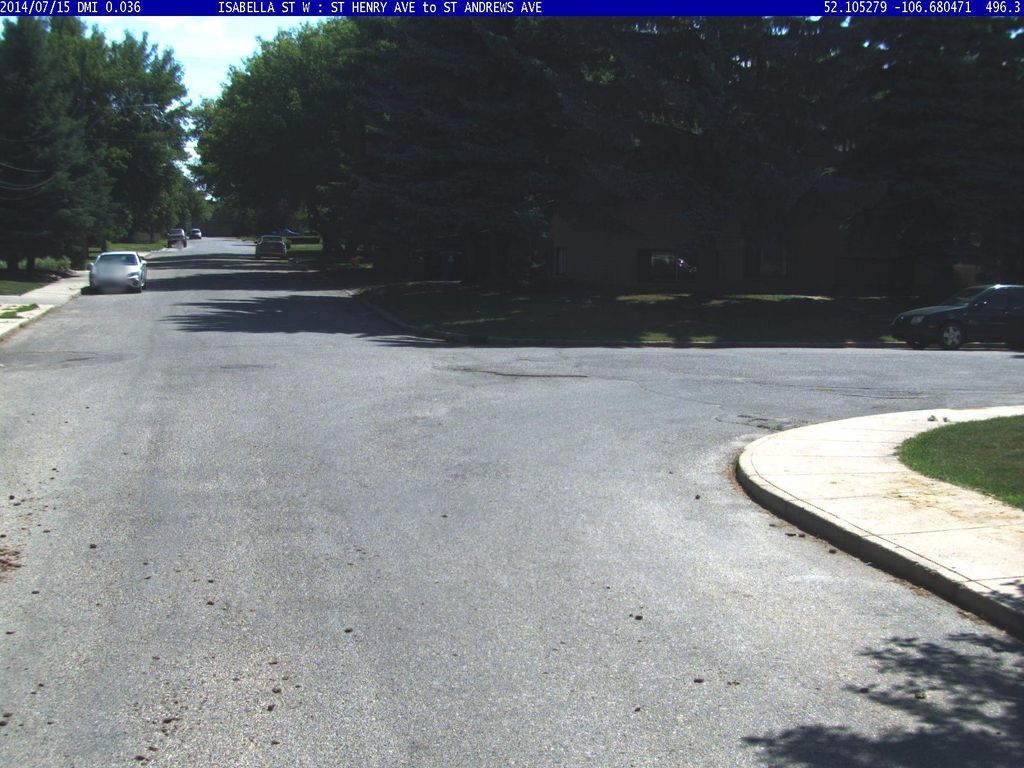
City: saskatoon